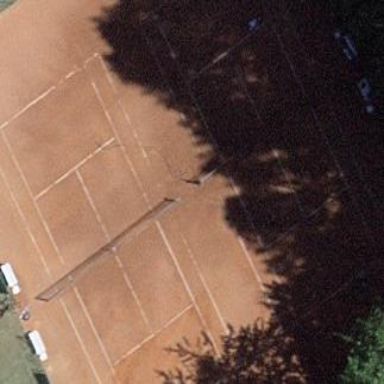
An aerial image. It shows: Tennis court in leisure pitch.